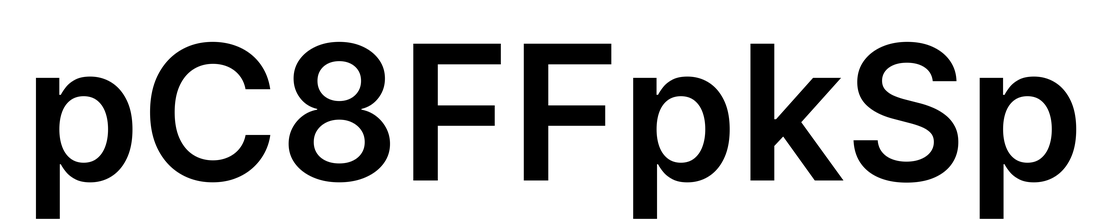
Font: Inter_SemiBold